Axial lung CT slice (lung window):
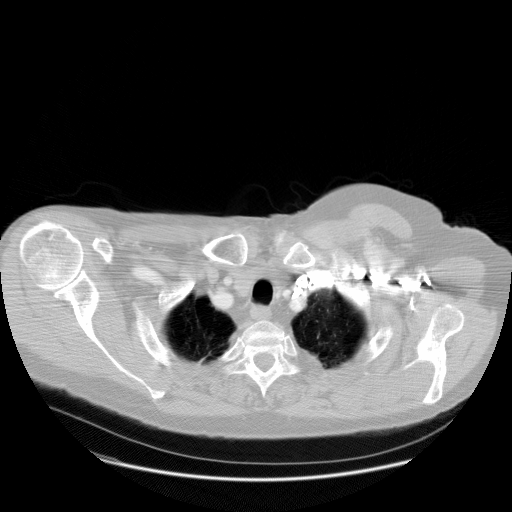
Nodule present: no